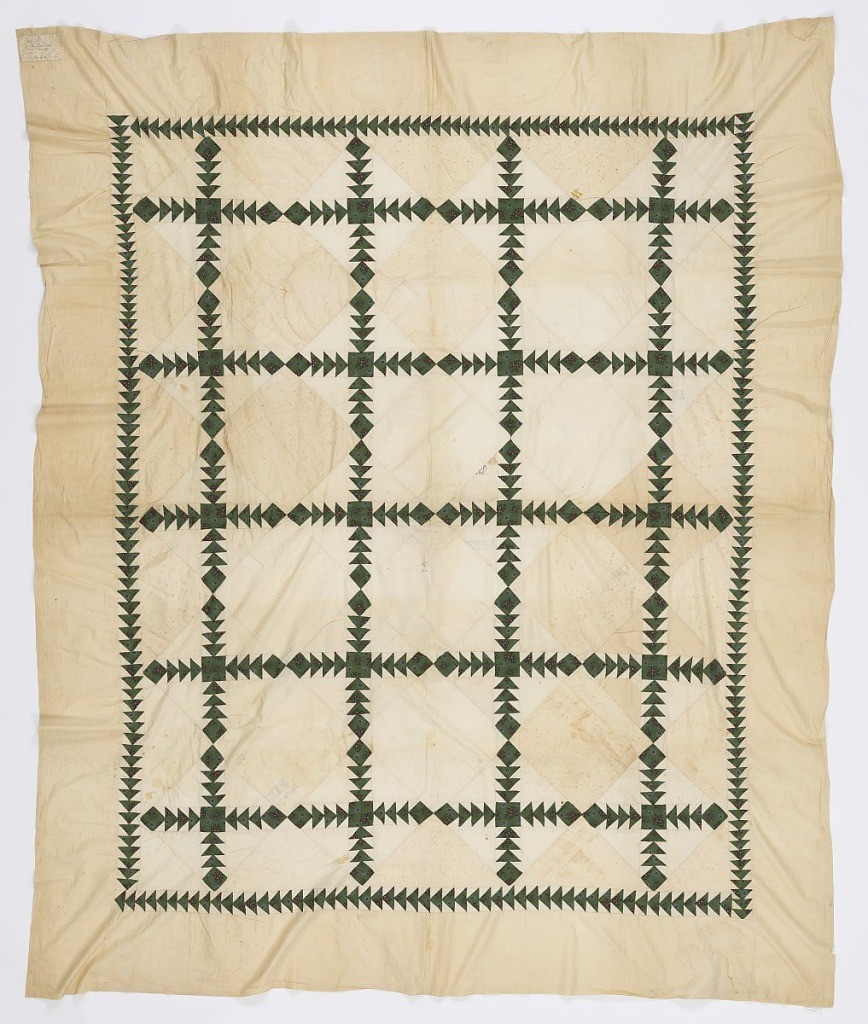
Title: Wild Goose Chase
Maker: Martha Brownlee
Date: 1825–1850
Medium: cotton Technique: pieced and sewn patchwork of printed and unprinted plain weave fabrics
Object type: Patchwork quilt top
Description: Patchwork quilt top in "Flying Geese" pattern in unbleached white cotton with roller-printed green cotton in a small-scale floral pattern. The white fabrics appear to be flour sacks or other wrapping fabrics, with fragments of printed text.

W (on front) and YOMING (on back) in gold
FIN LONG CLO in blue and 36 YARDS on same square
E  TH in blue (forming FINE LONG CLOTH)
RAFT A in blue, type similar to FINE LONG CLOTH
G (on front)